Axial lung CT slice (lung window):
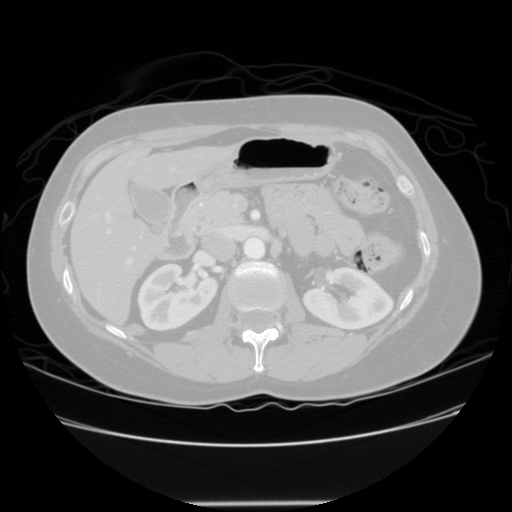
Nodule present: no